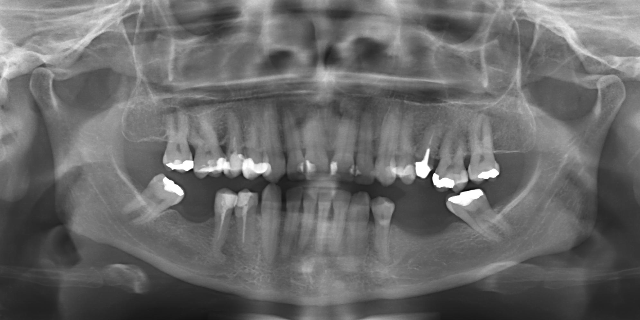
adult